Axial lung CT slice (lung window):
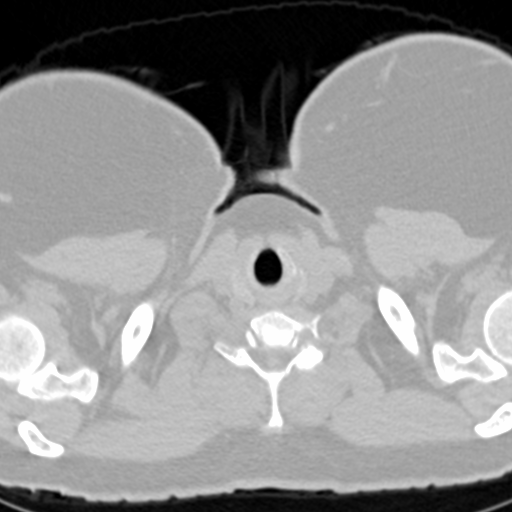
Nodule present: no